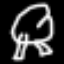
Label: frog